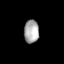
Tissue: lung
Cell type: Epithelial cells
Senescence score: 0.2052
Nuclear area (px): 335
Mean DAPI intensity: 170.934